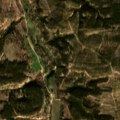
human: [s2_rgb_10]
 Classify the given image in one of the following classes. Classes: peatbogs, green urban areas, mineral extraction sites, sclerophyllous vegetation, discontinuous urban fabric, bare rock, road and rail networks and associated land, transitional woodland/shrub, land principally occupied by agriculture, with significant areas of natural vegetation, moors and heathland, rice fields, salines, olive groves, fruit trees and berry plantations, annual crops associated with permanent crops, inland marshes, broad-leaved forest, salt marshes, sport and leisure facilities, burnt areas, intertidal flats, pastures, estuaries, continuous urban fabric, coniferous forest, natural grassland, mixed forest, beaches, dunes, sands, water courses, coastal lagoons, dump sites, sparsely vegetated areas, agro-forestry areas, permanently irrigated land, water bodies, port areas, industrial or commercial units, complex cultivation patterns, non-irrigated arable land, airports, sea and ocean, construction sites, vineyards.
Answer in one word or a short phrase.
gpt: broad-leaved forest, transitional woodland/shrub